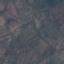
Label: Pasture